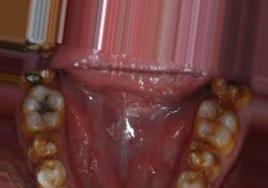
Condition: Tooth Discoloration